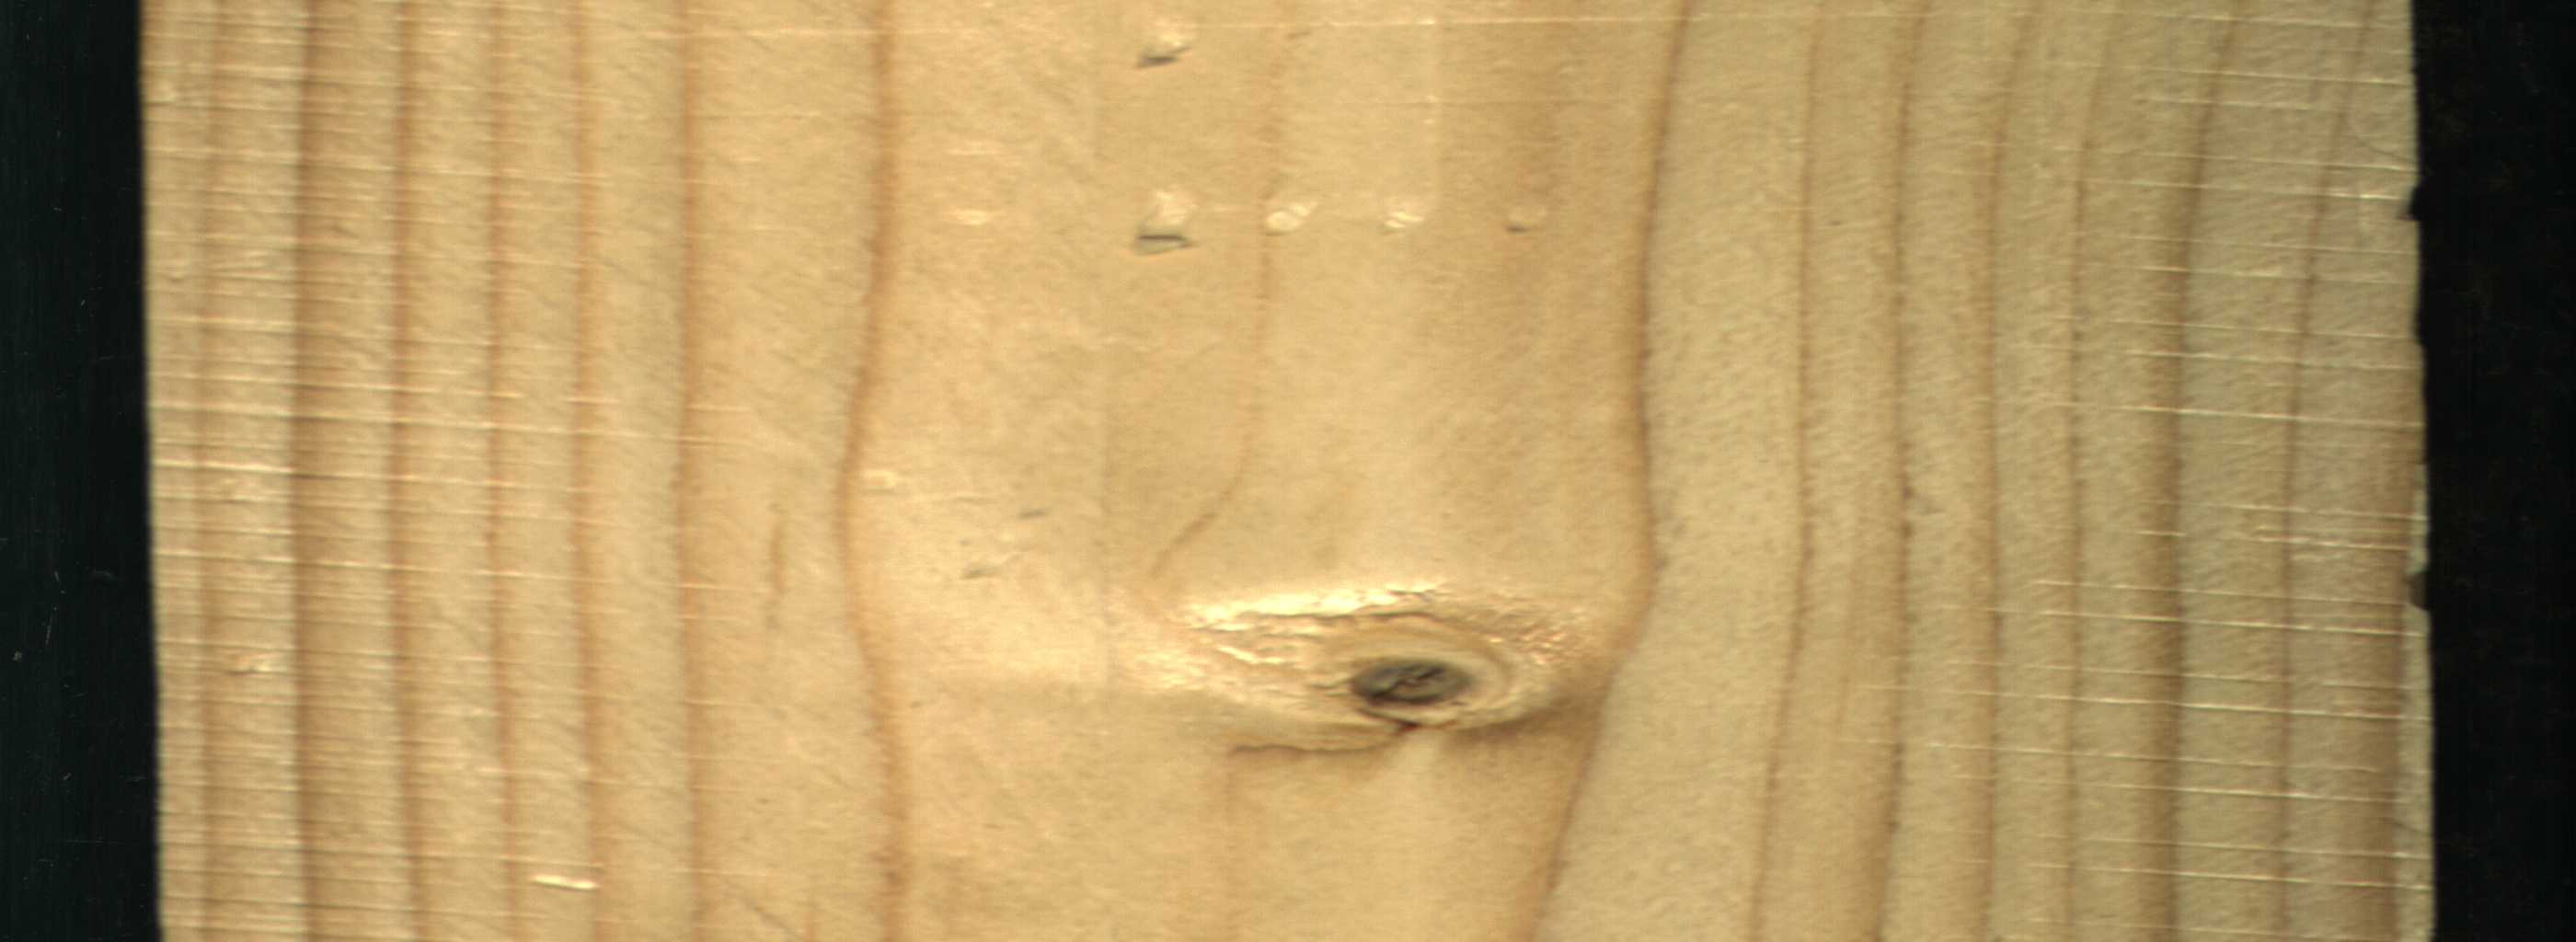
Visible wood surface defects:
knot_with_crack